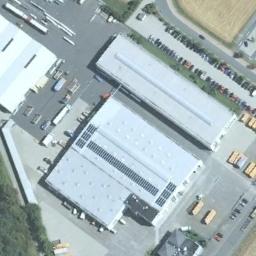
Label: industrial_area